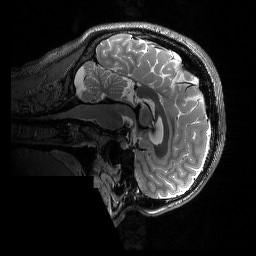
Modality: T2w
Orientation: sagittal
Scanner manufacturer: siemens
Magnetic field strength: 3 T
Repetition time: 3.2 s
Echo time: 0.565 s